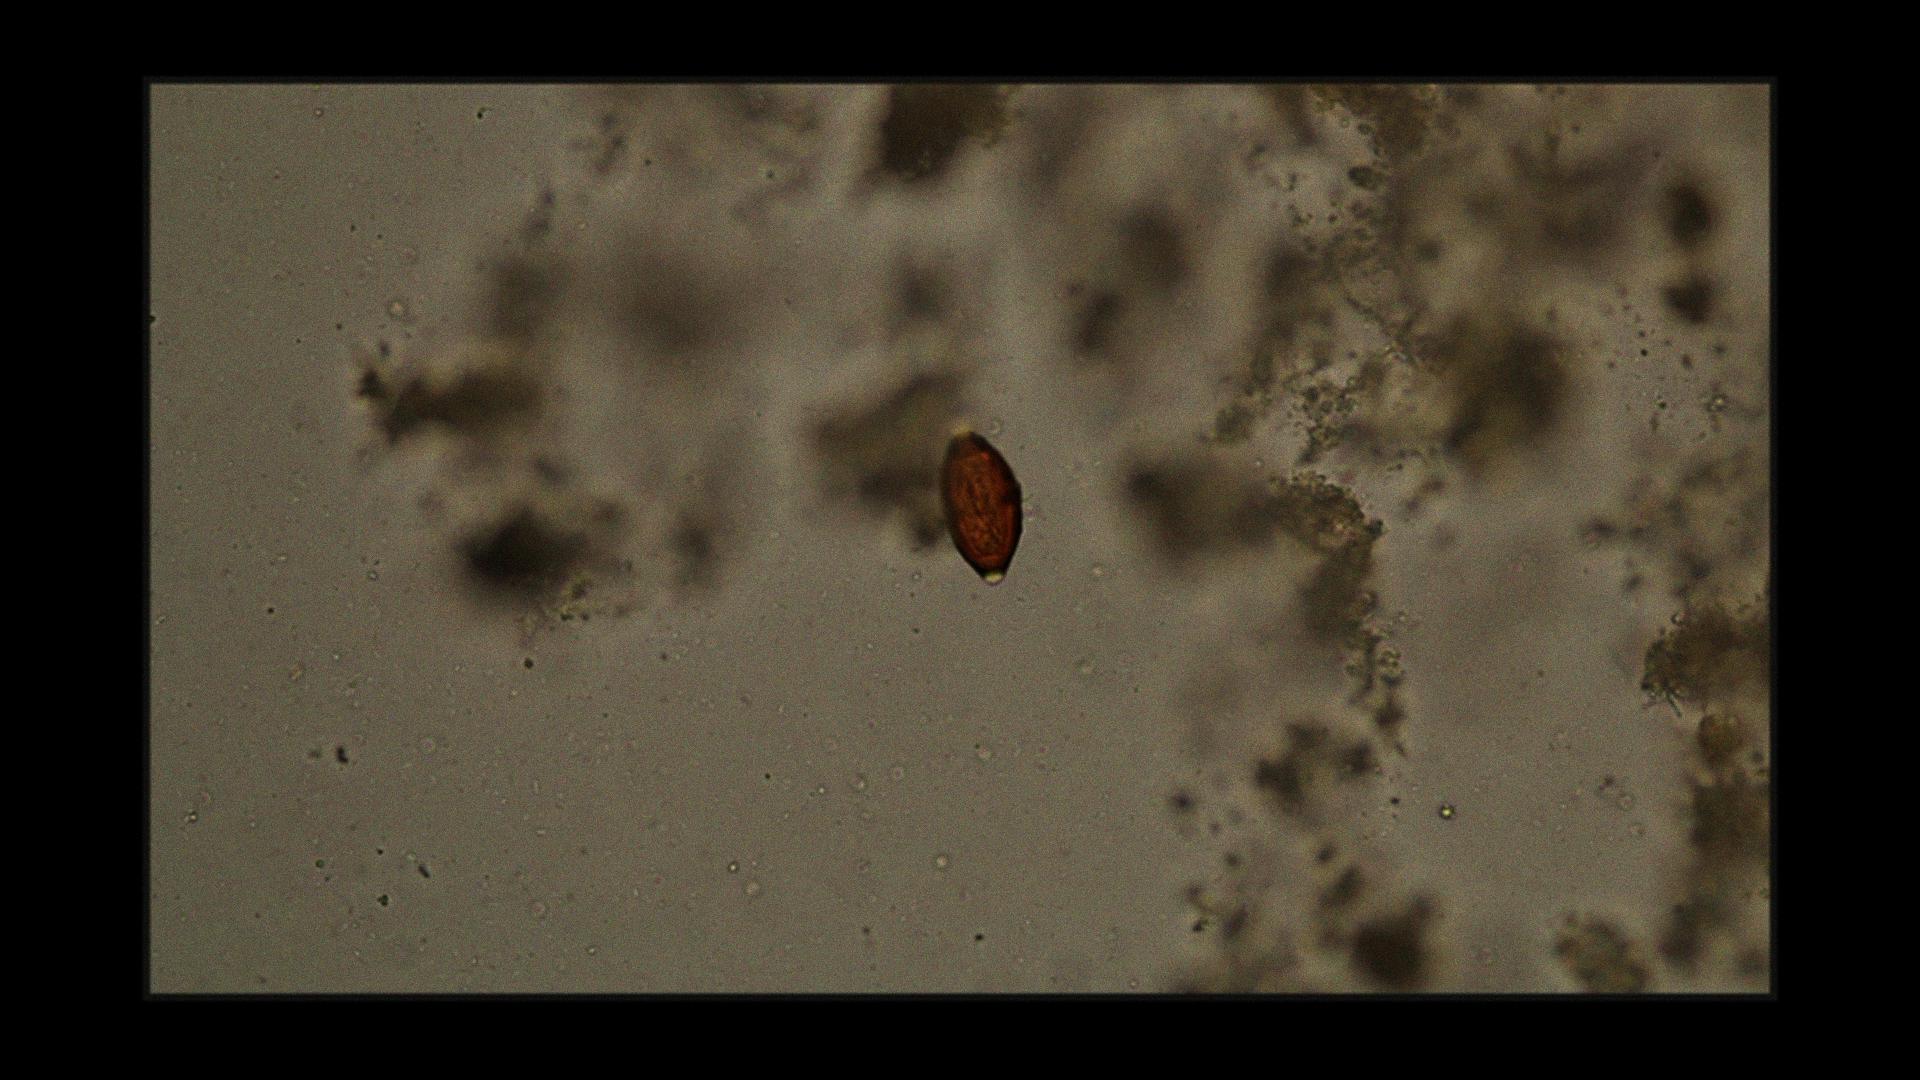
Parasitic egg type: Trichuris trichiura